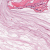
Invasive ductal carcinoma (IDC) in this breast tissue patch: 0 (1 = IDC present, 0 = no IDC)